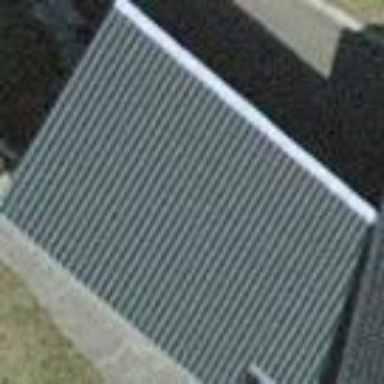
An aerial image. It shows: Carport structure.